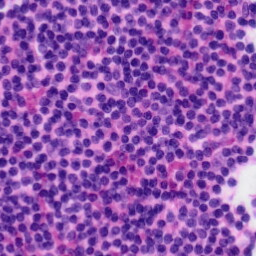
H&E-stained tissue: Tonsil